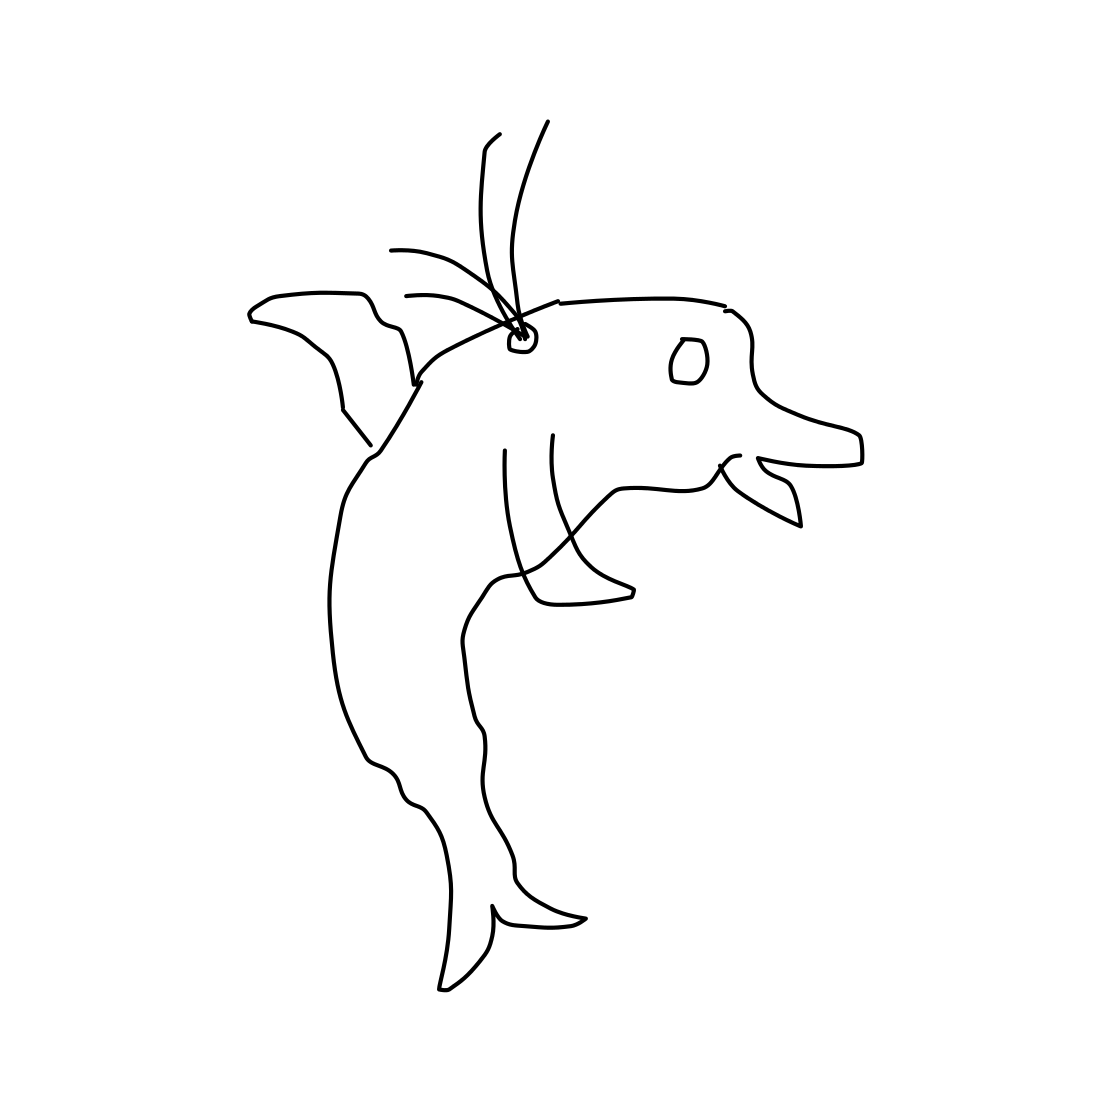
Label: dolphin